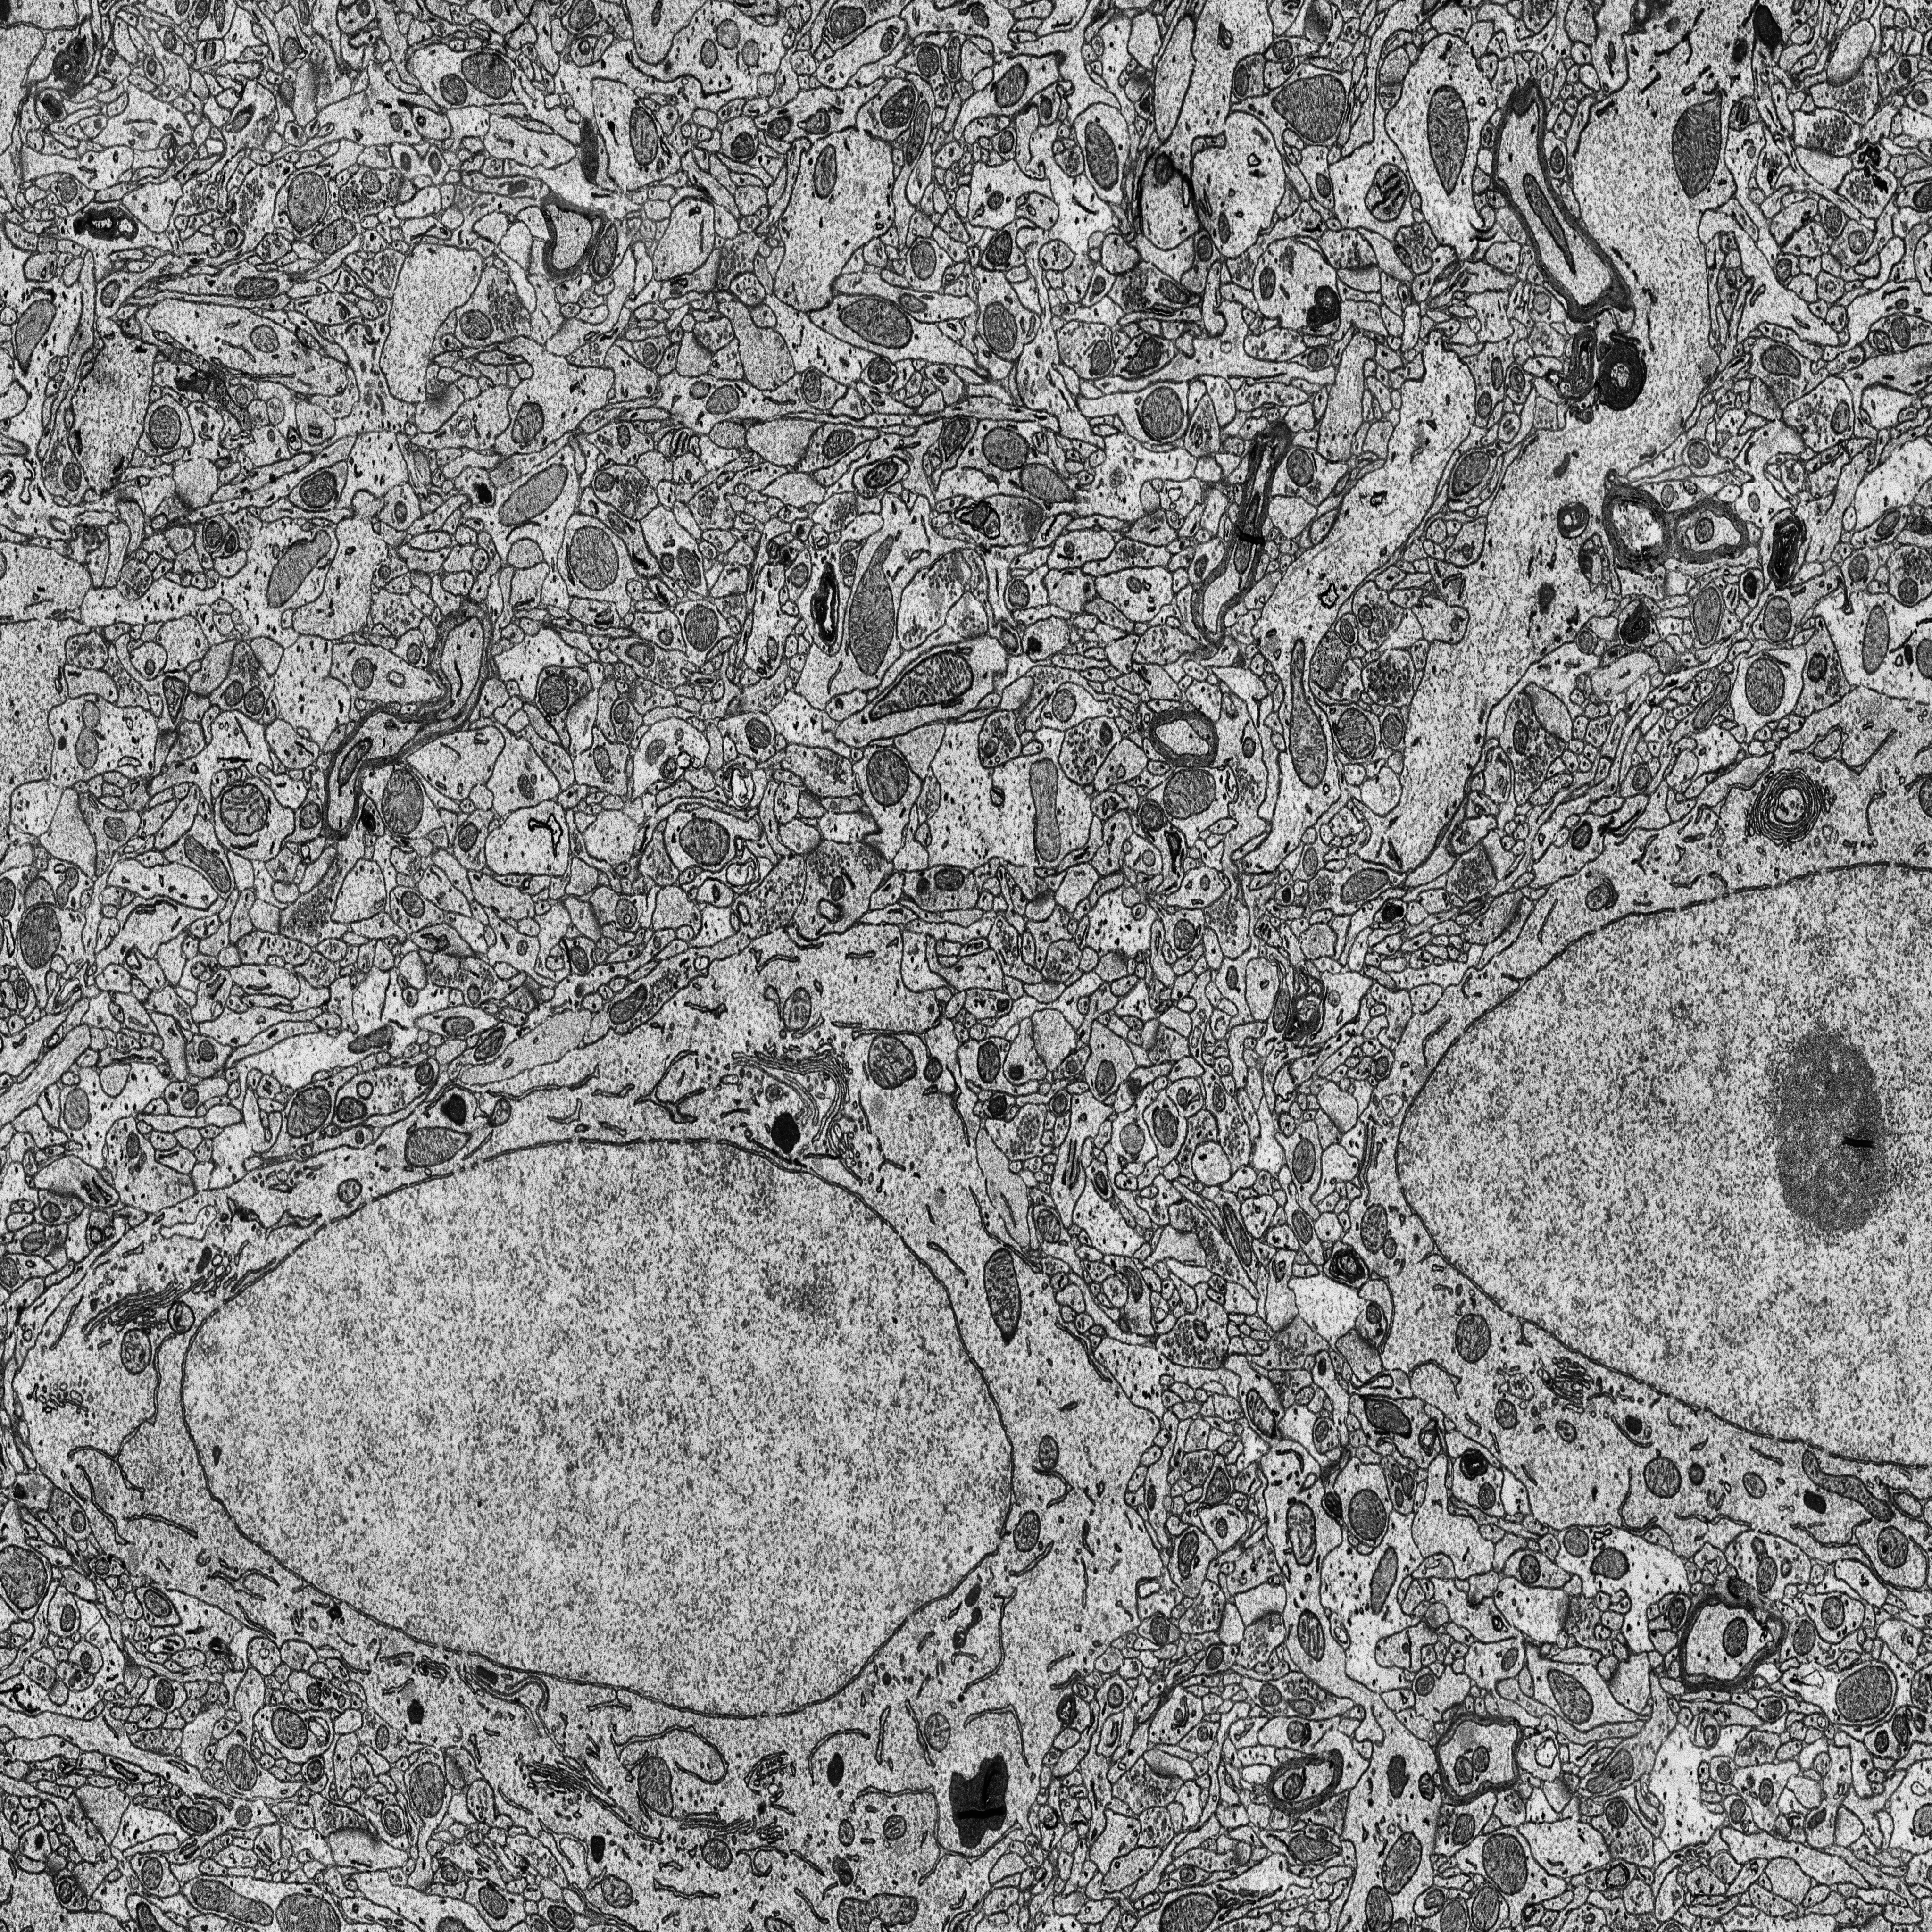
Electron microscopy slice of rat cortex tissue
Slice depth (z): 315
Mitochondria instances in slice: 378